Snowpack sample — Snodgrass Mountain, Crested Butte, Colorado (2/4/25, 12:06 PM MST)
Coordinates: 38.923, -106.968
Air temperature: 35 °F
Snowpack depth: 80 cm
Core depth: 80 cm
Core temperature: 32 °F
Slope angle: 14°, slope face: 78°
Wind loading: low
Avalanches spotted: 0
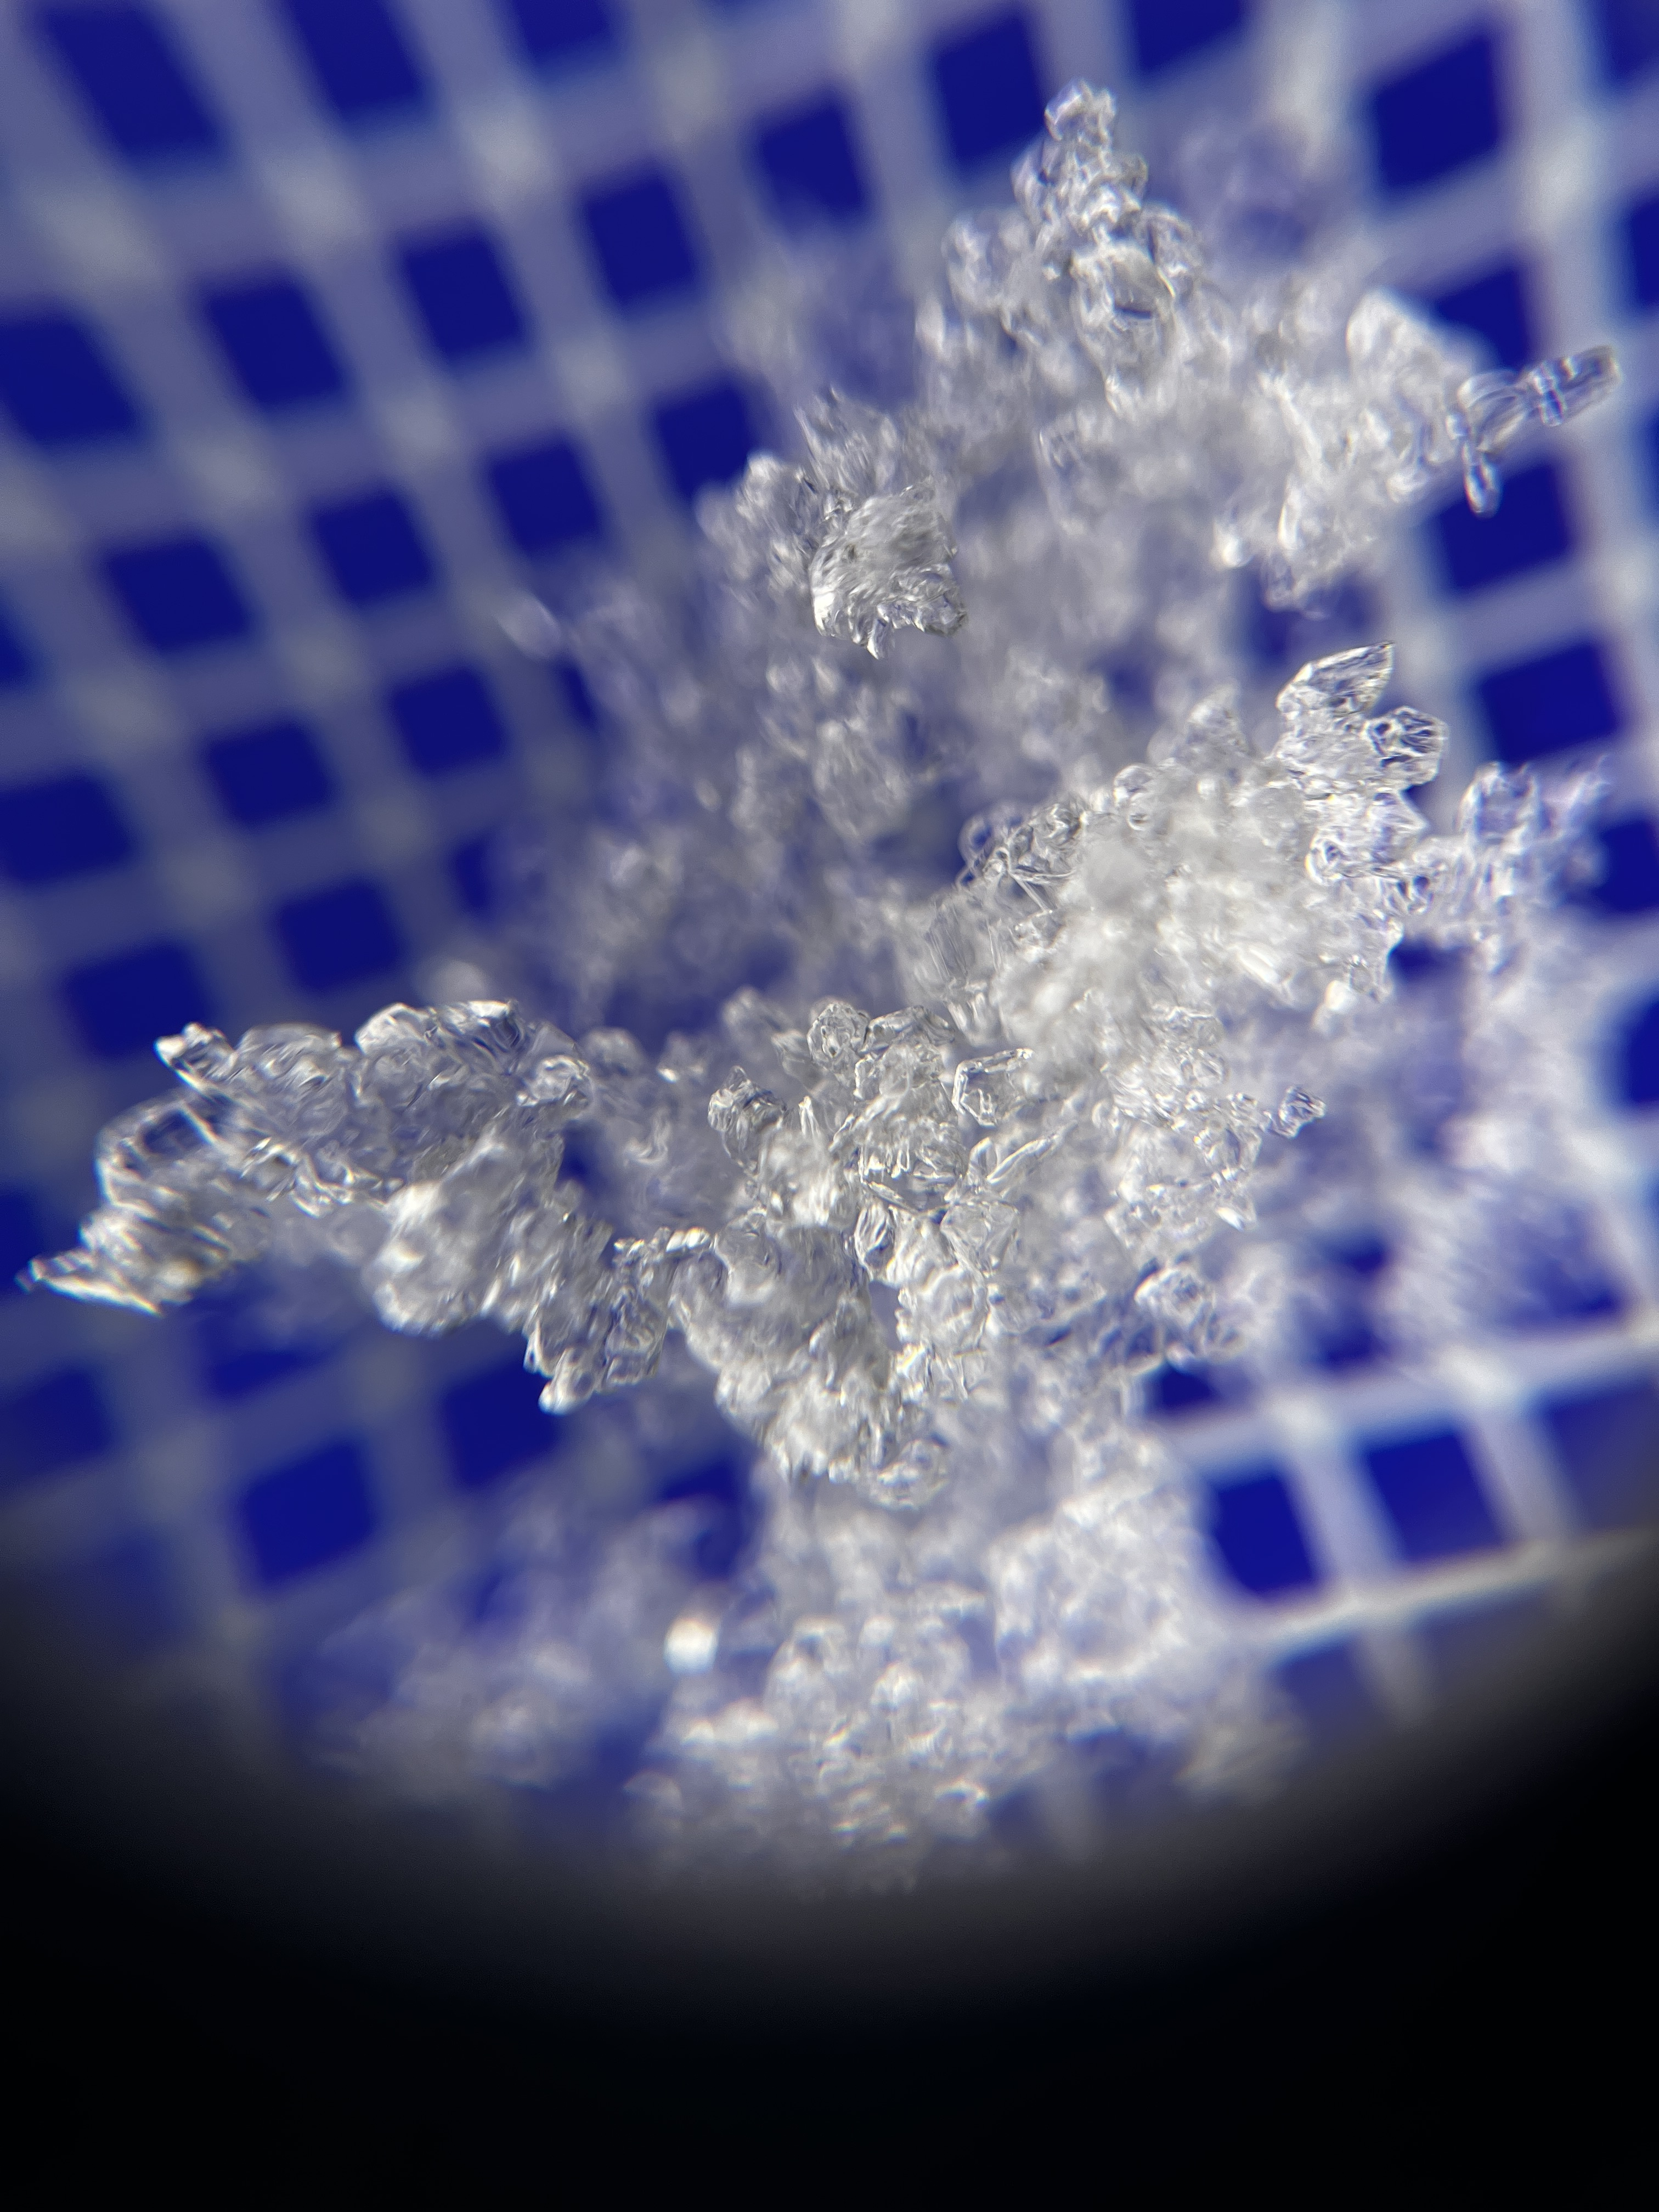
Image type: magnified_profile
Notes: No avalanches nearby, unusually warm weather for the last month reported by residents, Collected 25 yards from treeline